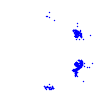
Particle: electron